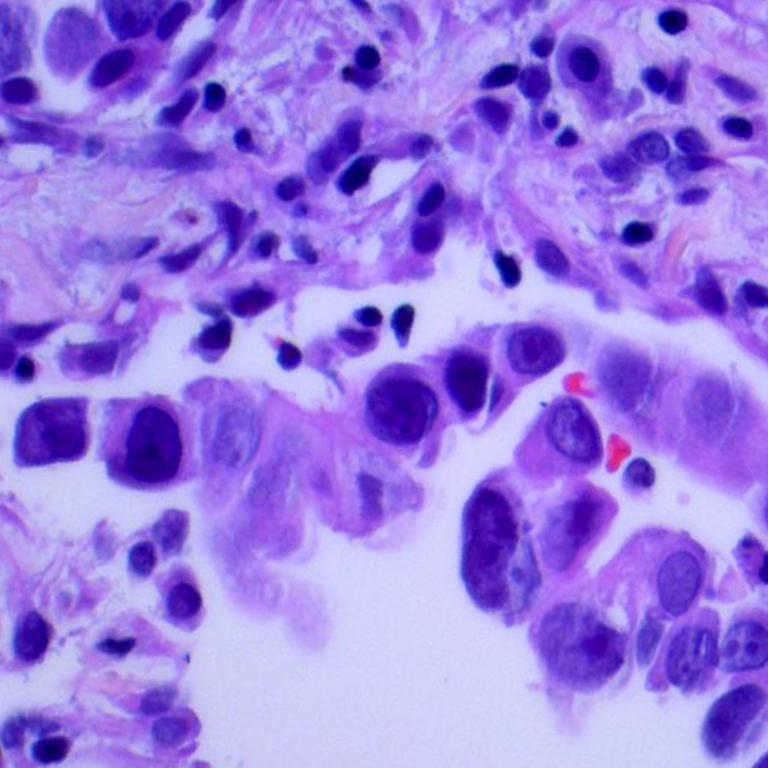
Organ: lung
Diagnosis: adenocarcinomas